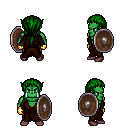
a pixel art fantasy rpg character, male body template, orc, green skin, brown robe, gold greaves, green ponytail hairstyle, gold gloves, maroon shoes, shield, four views (front, back, left, right), 2x2 character sprite sheet, small pixel art, hard edges, no anti-aliasing